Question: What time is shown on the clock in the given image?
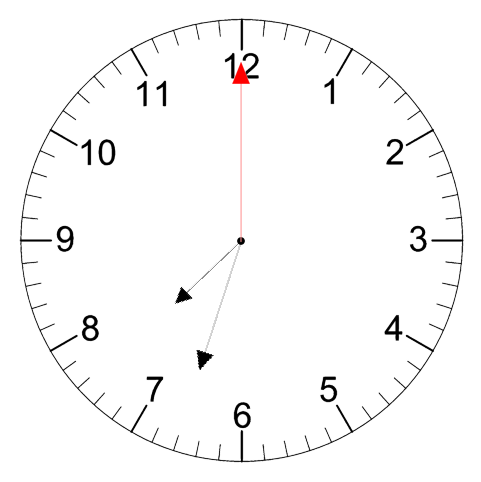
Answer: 07:33:00